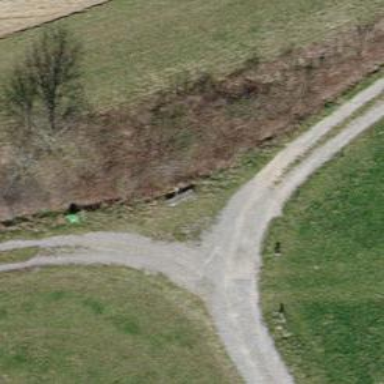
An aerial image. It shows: Guidepost providing information.